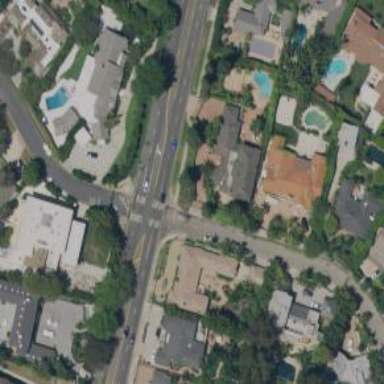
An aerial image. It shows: Secondary asphalt road surrounded by residential properties.